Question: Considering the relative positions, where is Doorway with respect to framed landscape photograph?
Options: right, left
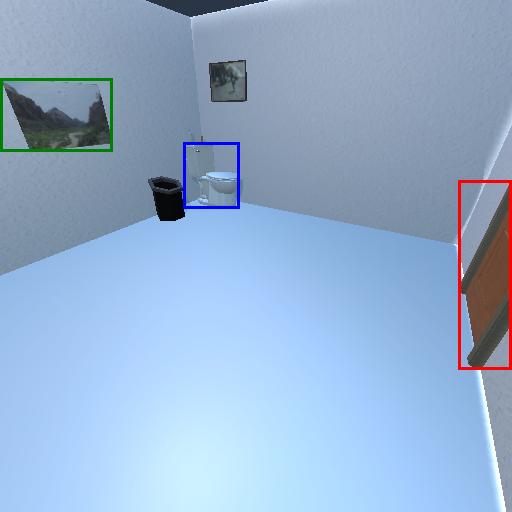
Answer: right